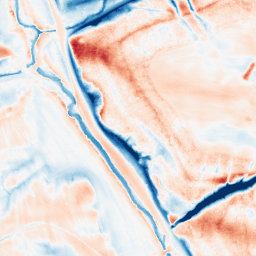
Category: classical
Decomposition family: gaussian_anisotropic
Decomposition parameters: sigma_x: 5
sigma_y: 10
Upsampling method: edge_directed
Upsampling parameters: scale: 4
Upsampling scale: 4